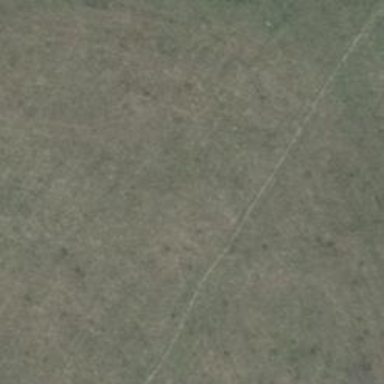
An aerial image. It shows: Path.